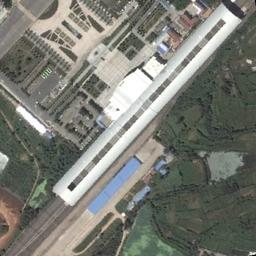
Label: railway_station